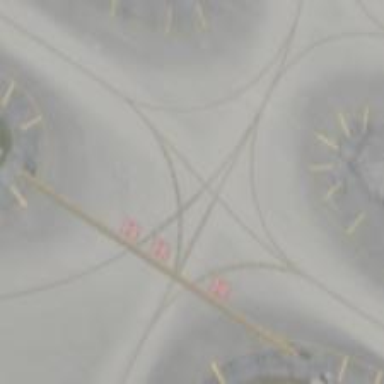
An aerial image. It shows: Image of taxiway at airport.